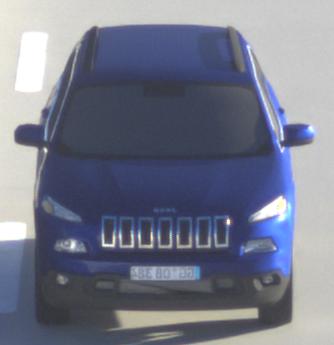
Make: Jeep
Model: Cherokee 3.2 V6 Pentastar
Detailed model: Cherokee (KL)
Model produced from: 2014/07
Model produced until: 2015/07
Doors: 5
Color: blue
Road condition: dry road
Daytime: sunrise or sunset
Contrast: high contrast